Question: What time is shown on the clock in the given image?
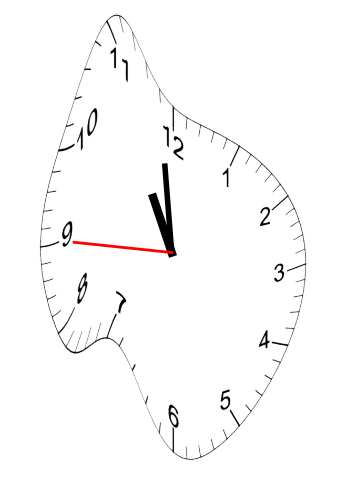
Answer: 10:58:45